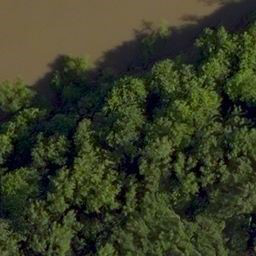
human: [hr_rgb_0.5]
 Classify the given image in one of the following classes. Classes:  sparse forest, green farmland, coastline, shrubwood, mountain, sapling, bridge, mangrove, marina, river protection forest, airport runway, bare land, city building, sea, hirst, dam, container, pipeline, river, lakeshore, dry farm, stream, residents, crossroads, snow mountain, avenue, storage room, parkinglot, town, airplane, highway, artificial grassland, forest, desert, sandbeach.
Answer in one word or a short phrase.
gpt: river protection forest